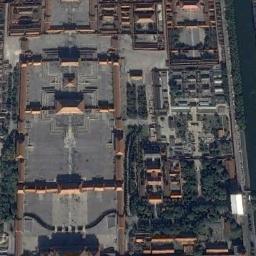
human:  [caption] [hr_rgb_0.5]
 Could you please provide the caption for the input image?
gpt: There are many trees near the palace .

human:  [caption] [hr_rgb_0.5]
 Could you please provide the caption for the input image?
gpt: The palace is on the open place surrounded by trees .

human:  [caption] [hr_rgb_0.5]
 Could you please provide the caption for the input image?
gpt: There is a wide road next to the palace .

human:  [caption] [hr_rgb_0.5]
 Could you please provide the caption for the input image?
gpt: The brown palace has some courtyards, Palaces and green areas .

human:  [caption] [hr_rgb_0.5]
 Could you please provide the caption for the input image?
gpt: There are some green trees beside the palace with golden walls .